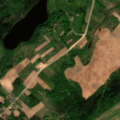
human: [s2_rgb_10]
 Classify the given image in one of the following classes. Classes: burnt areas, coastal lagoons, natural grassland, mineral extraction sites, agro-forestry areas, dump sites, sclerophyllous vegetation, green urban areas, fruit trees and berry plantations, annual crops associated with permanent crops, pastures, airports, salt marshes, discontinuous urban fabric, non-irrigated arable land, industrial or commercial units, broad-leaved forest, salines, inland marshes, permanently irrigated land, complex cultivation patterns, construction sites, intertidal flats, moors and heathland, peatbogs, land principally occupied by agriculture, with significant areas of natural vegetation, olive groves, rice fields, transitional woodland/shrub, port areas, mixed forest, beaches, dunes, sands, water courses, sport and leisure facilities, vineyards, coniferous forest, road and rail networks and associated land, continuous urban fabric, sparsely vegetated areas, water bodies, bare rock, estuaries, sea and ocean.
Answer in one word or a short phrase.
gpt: non-irrigated arable land, pastures, land principally occupied by agriculture, with significant areas of natural vegetation, mixed forest, transitional woodland/shrub